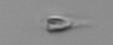
Label: Calciopappus